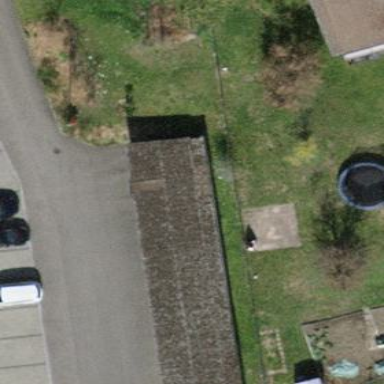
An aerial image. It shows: Garage.